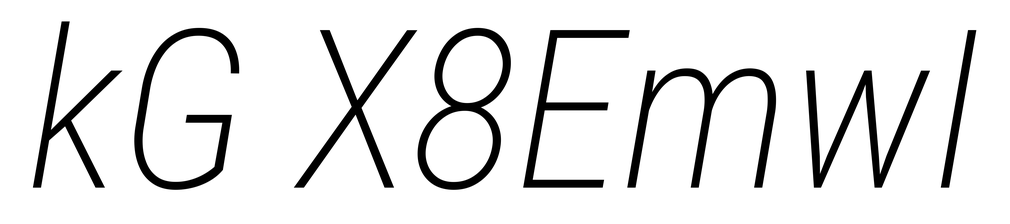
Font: Roboto-Italic_Condensed_ExtraLight_Italic